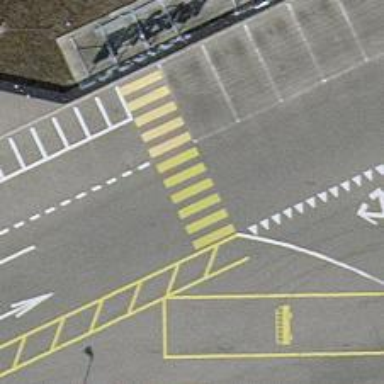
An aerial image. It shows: Uncontrolled zebra crossing on the road.